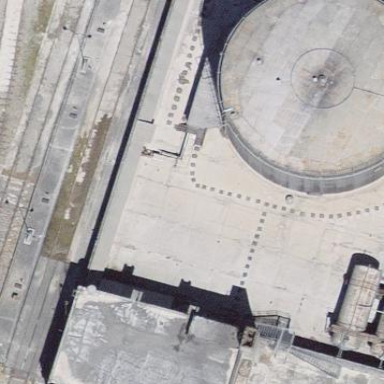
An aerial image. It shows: Storage tank building.